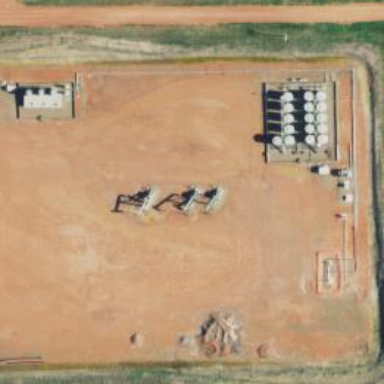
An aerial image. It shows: Petroleum well.